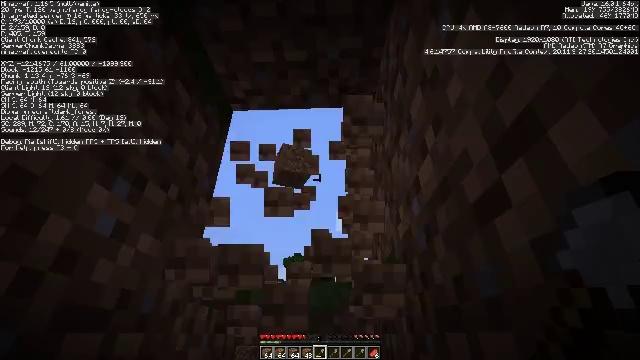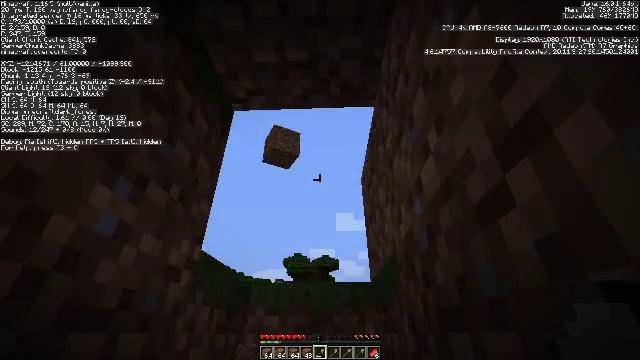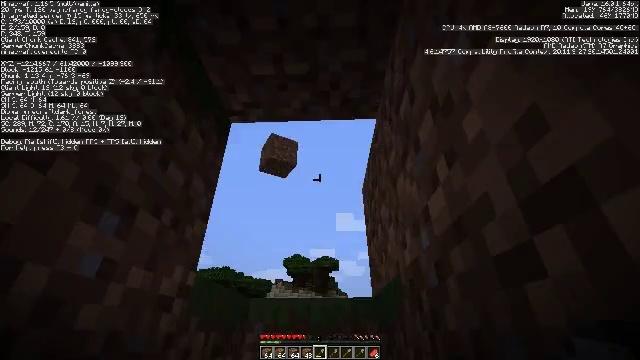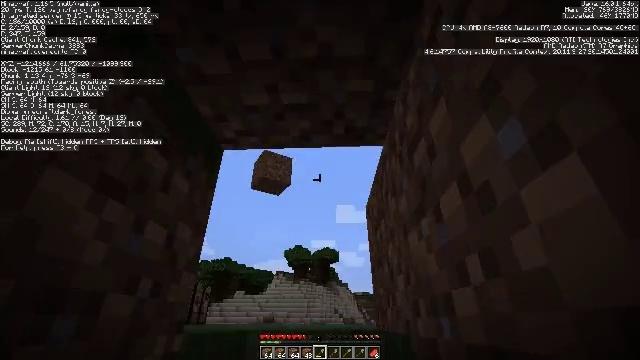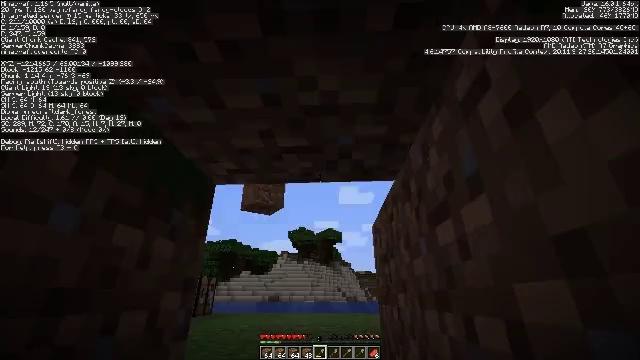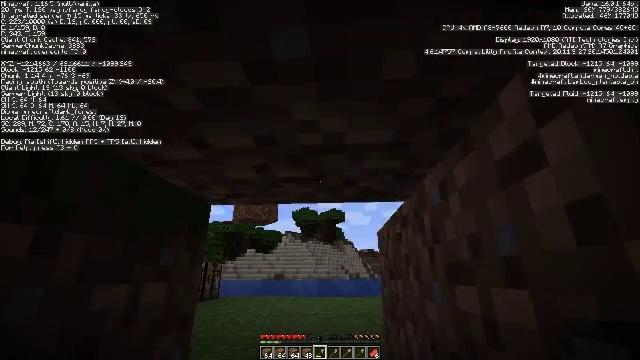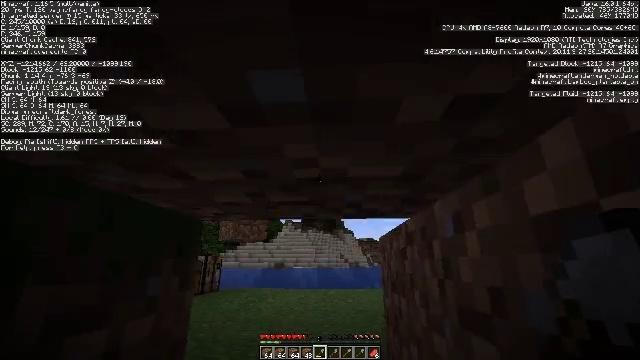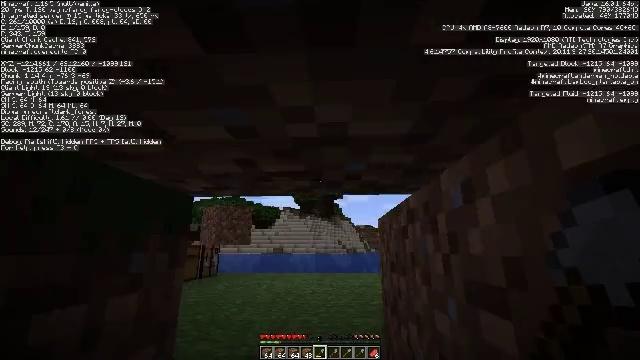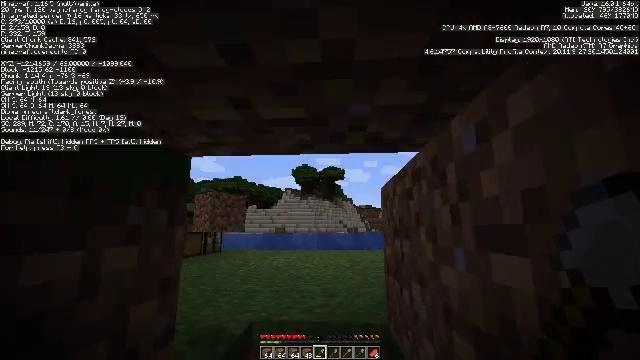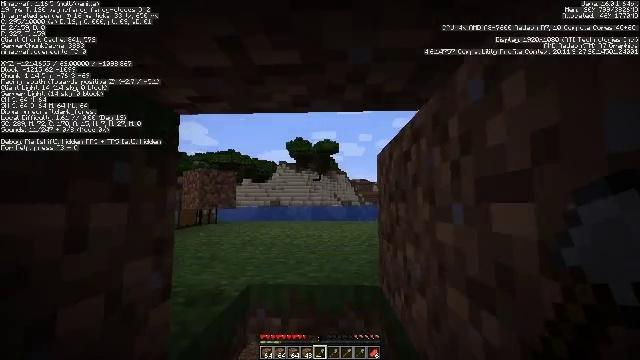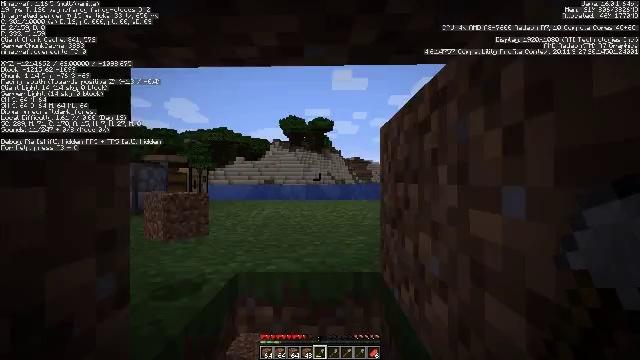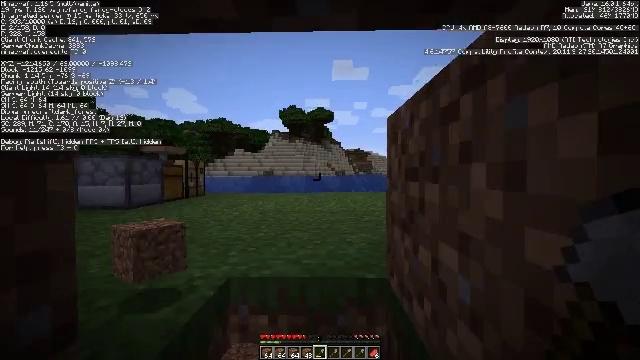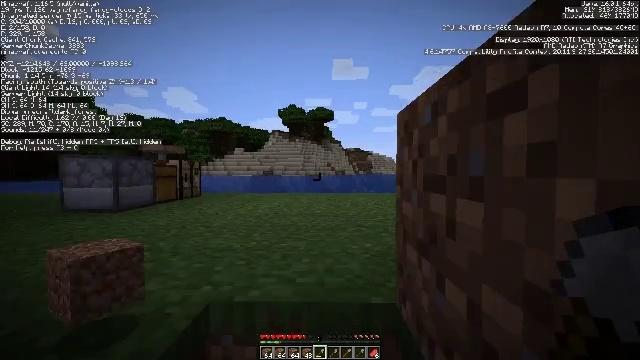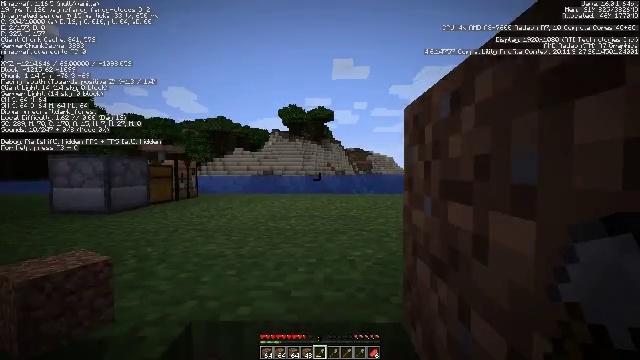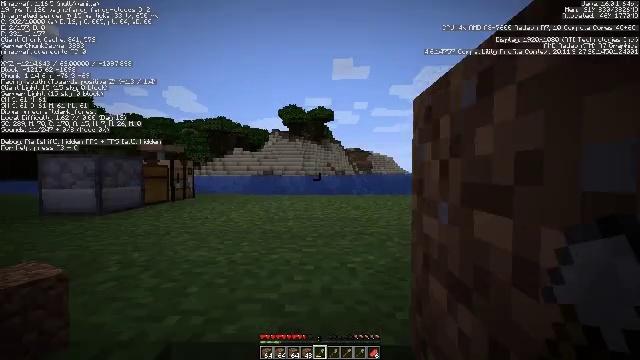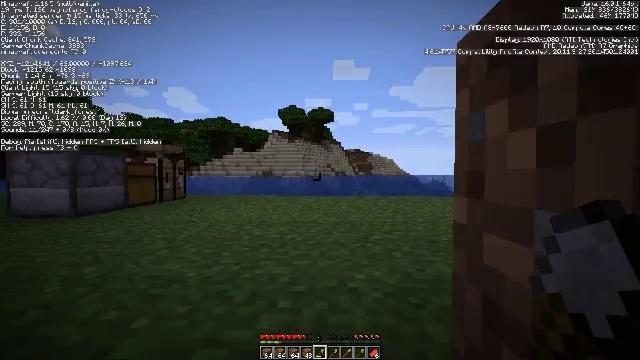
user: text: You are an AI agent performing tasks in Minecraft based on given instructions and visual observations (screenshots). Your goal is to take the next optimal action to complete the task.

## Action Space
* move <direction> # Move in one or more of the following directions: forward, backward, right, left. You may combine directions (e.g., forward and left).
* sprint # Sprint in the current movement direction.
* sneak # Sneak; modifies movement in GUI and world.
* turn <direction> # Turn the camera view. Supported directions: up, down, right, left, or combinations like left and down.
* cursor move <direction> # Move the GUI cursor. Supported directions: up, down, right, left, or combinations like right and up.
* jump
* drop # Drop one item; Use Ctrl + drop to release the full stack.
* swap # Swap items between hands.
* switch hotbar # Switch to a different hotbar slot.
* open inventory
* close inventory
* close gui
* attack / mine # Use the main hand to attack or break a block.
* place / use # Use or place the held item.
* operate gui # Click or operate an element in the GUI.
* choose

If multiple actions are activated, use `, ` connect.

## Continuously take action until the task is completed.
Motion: motion action
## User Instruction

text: Use a furnace to craft dried kelp.
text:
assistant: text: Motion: move forward
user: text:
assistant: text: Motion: move forward, jump
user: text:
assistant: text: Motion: move forward, turn down, jump
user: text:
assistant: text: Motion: move forward, turn down, jump
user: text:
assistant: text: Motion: move forward, turn down, jump
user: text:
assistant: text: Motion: move forward, turn down, jump
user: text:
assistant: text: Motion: move forward, turn down, jump
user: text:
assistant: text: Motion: move forward, turn down
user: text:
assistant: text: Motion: move forward, turn right and down
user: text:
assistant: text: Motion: move forward, turn right and down
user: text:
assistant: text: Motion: move forward, turn down
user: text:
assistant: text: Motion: move forward
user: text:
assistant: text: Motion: move forward
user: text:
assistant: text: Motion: move forward
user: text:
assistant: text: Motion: move forward
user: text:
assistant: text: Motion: move forward
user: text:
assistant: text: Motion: move forward
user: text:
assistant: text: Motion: move forward, jump
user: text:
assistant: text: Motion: move forward, jump
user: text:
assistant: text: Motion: move forward, turn right, jump
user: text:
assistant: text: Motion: move forward, turn right and down, jump
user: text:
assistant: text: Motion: move forward and move left, turn right and down, jump
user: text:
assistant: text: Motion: move forward and move left, turn right and down, jump
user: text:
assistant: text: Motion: move forward and move left, turn right and down
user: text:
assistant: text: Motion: move forward and move left, turn right and down
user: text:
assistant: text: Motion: move forward and move left, turn right
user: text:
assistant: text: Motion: move forward and move left, turn right and up
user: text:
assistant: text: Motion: move left, turn right and up
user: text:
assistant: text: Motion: move left, turn right and up
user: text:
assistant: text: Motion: no_op